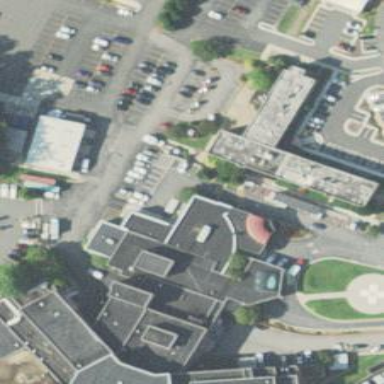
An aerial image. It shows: Entrance designated for emergency ward.